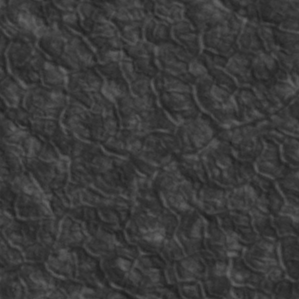
Label: non_frost